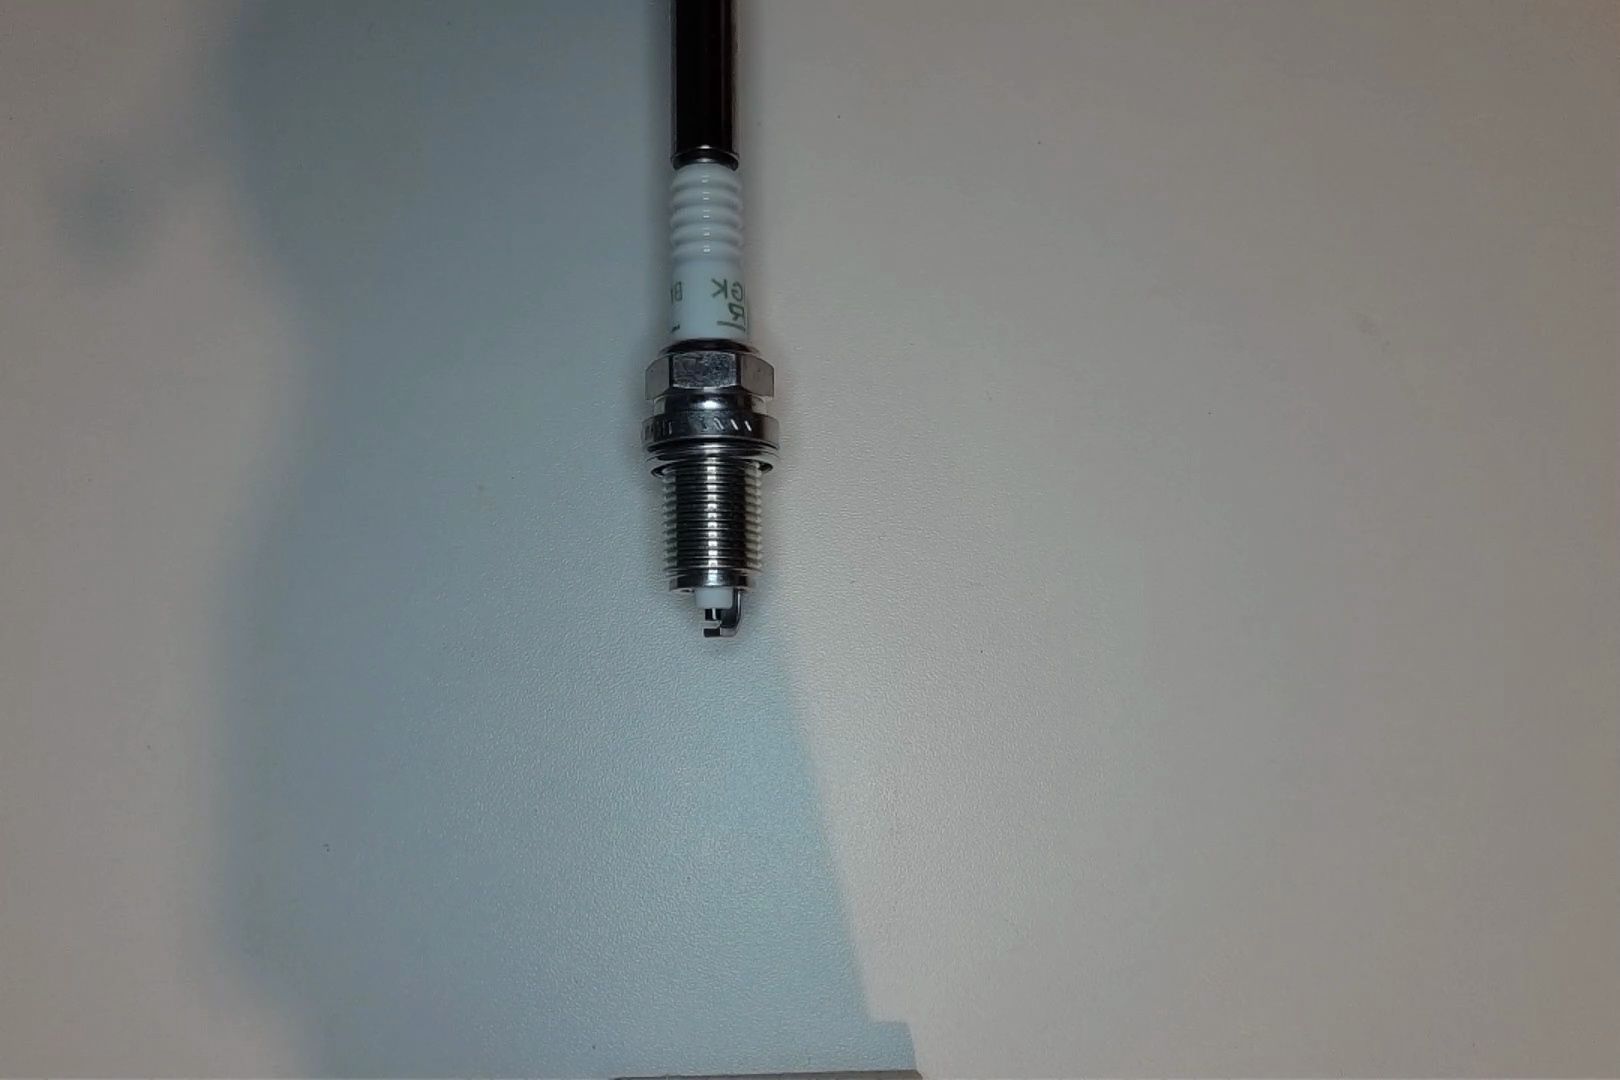
Label: no anomaly